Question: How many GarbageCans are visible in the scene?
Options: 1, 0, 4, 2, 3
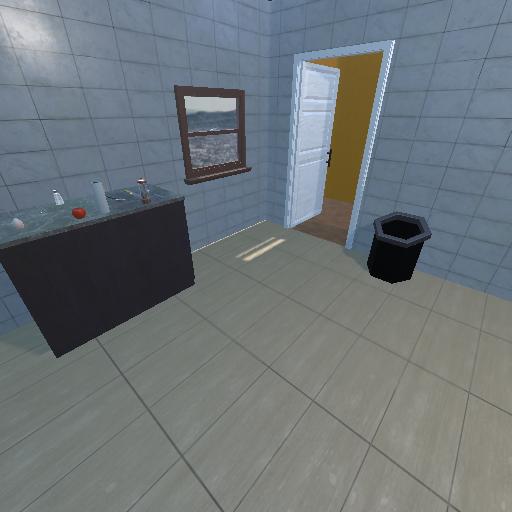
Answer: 1